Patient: sex F, age 63
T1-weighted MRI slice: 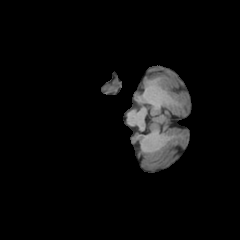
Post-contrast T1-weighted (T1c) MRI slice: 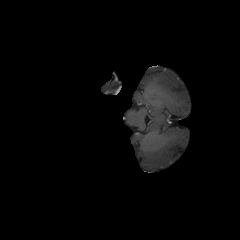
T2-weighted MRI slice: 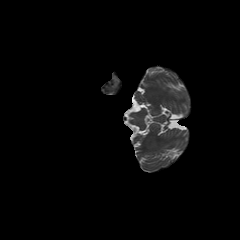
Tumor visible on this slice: no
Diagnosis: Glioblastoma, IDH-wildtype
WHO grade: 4